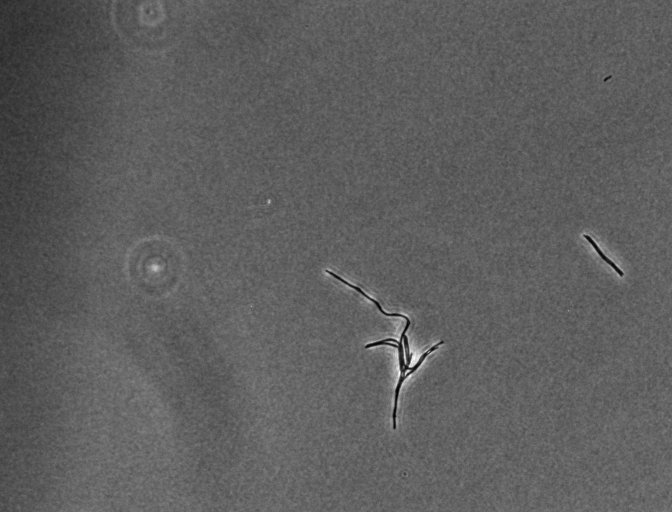
Phase contrast microscopy, 20x objective, 3 h incubation